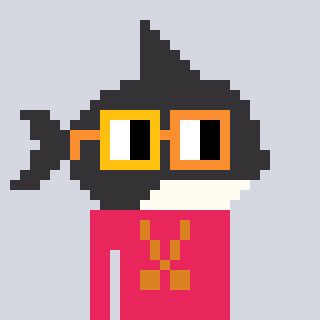
a pixel art character with square yellow and orange glasses, a orca-shaped head and a redpinkish-colored body on a cool background